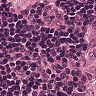
Metastatic tissue present: yes